Field crop: maize
Growth stage: 2
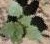
Species: datura